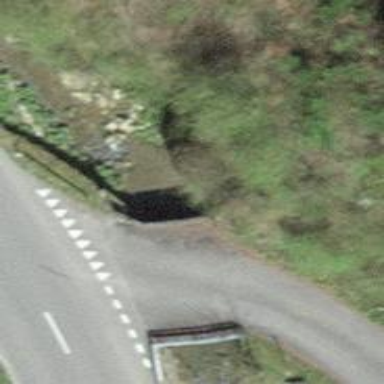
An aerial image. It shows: Culvert tunnel.